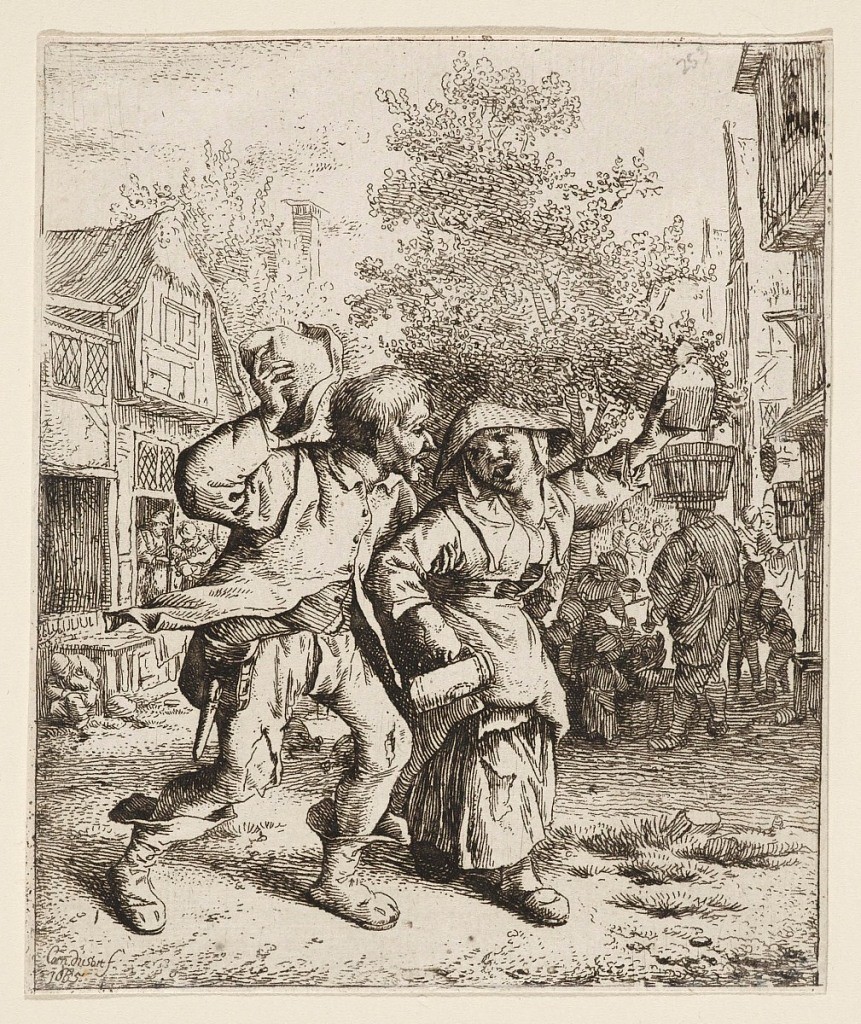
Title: The Drunken Couple
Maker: Cornelis Dusart, Netherlandish, 1660–1704
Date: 1685
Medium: Etching on laid paper
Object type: Print
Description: Before an inn, a couple revel, tankard and flask in hand. Other figures picnic in the background.